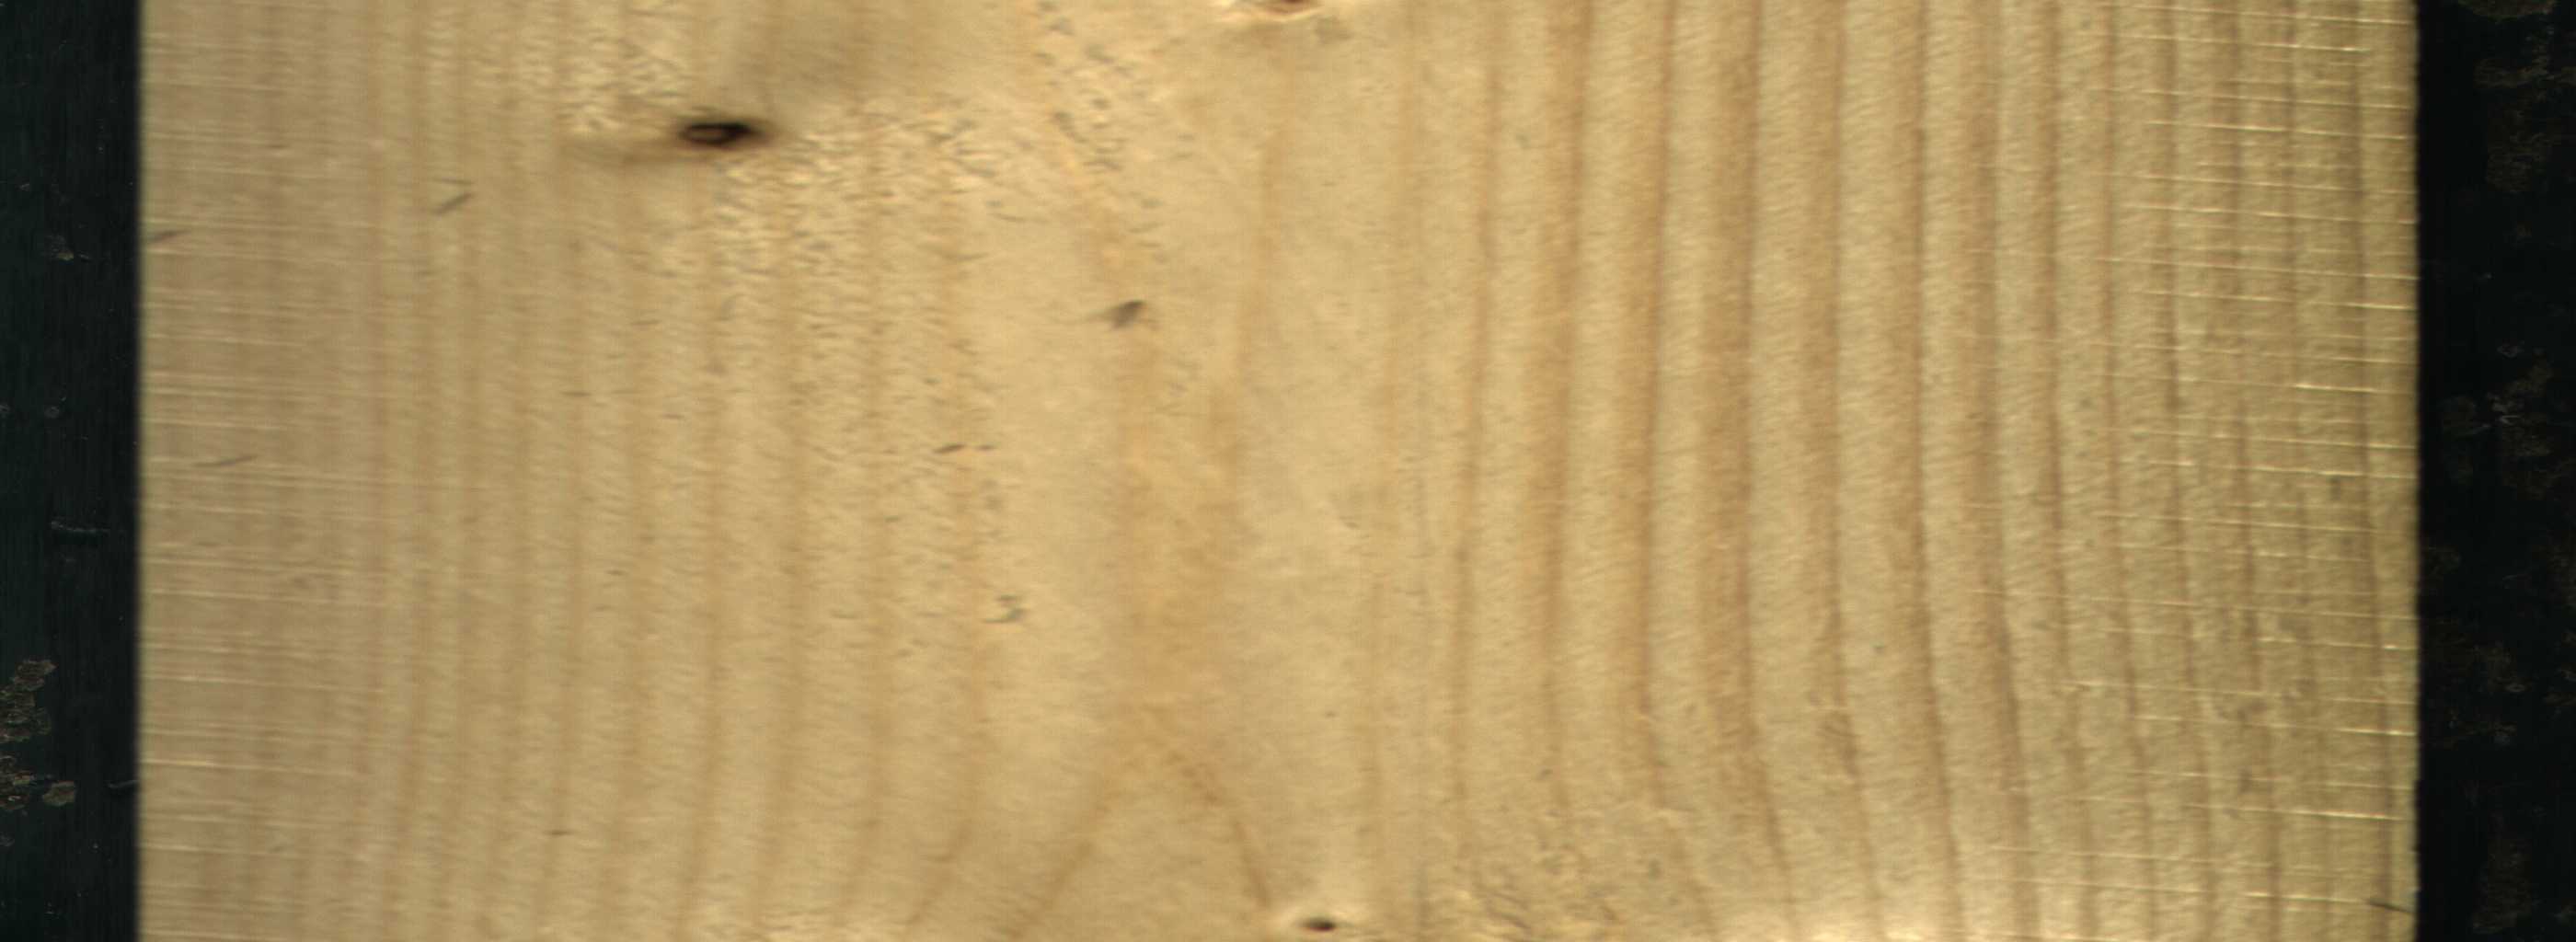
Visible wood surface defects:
Dead_Knot
Live_Knot
Live_Knot